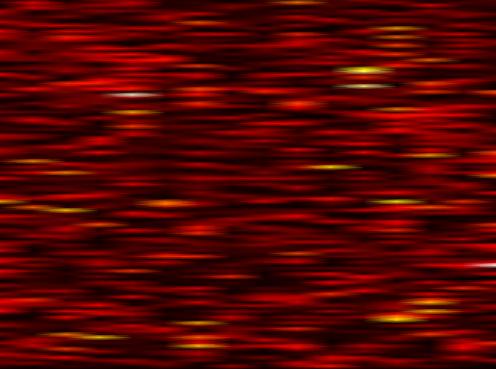
Label: FOFDM